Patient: sex F, age 56
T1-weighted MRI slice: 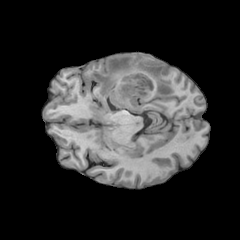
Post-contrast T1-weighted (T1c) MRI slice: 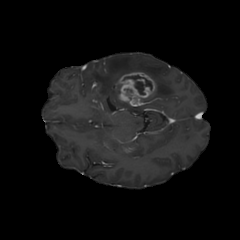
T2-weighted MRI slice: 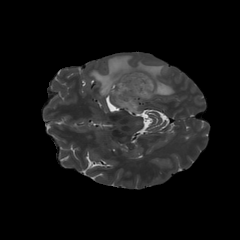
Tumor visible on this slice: yes
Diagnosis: Glioblastoma, IDH-wildtype
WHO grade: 4